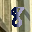
Label: 8